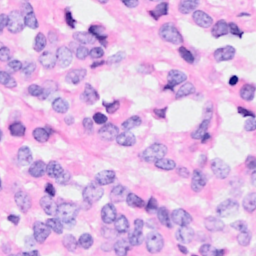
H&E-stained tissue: Breast